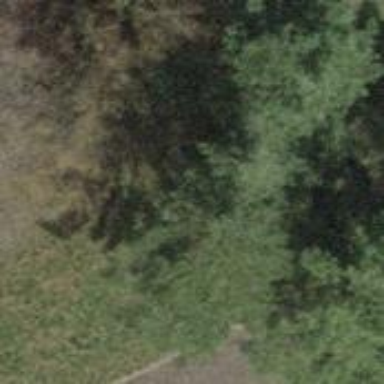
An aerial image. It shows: Needle-leaved tree in nature.